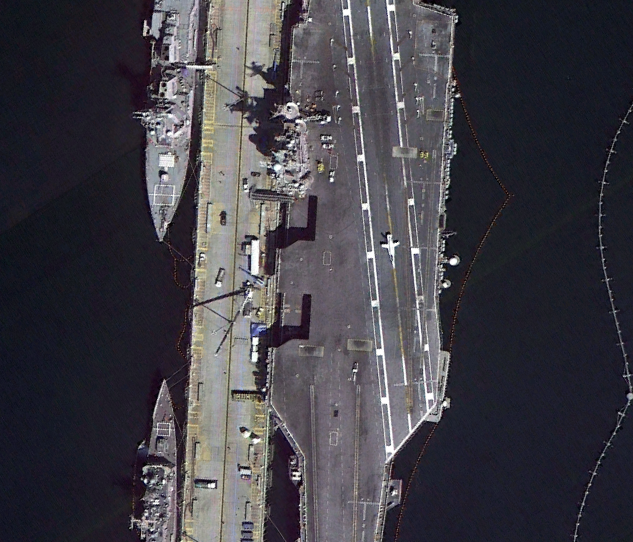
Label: aircraft_carrier